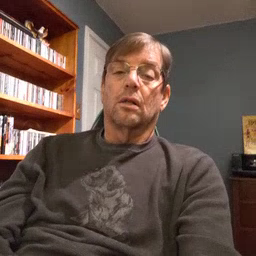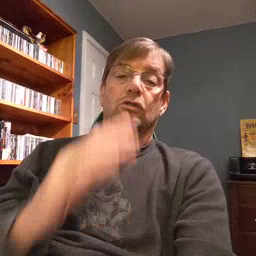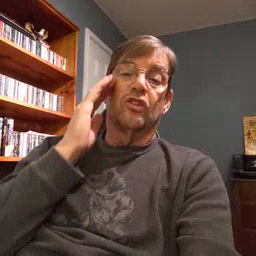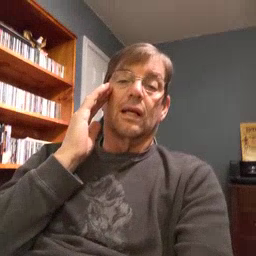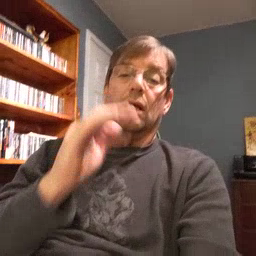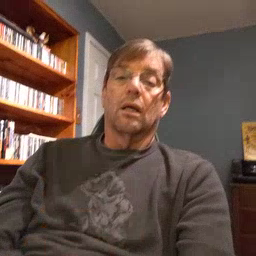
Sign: cheek